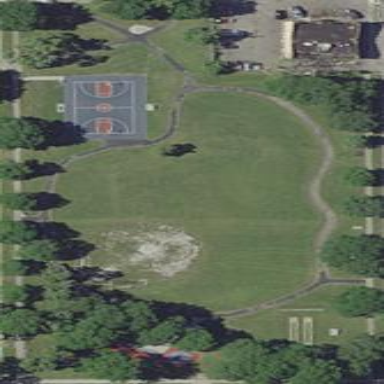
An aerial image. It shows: Lovely park for leisure and relaxation.